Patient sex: F
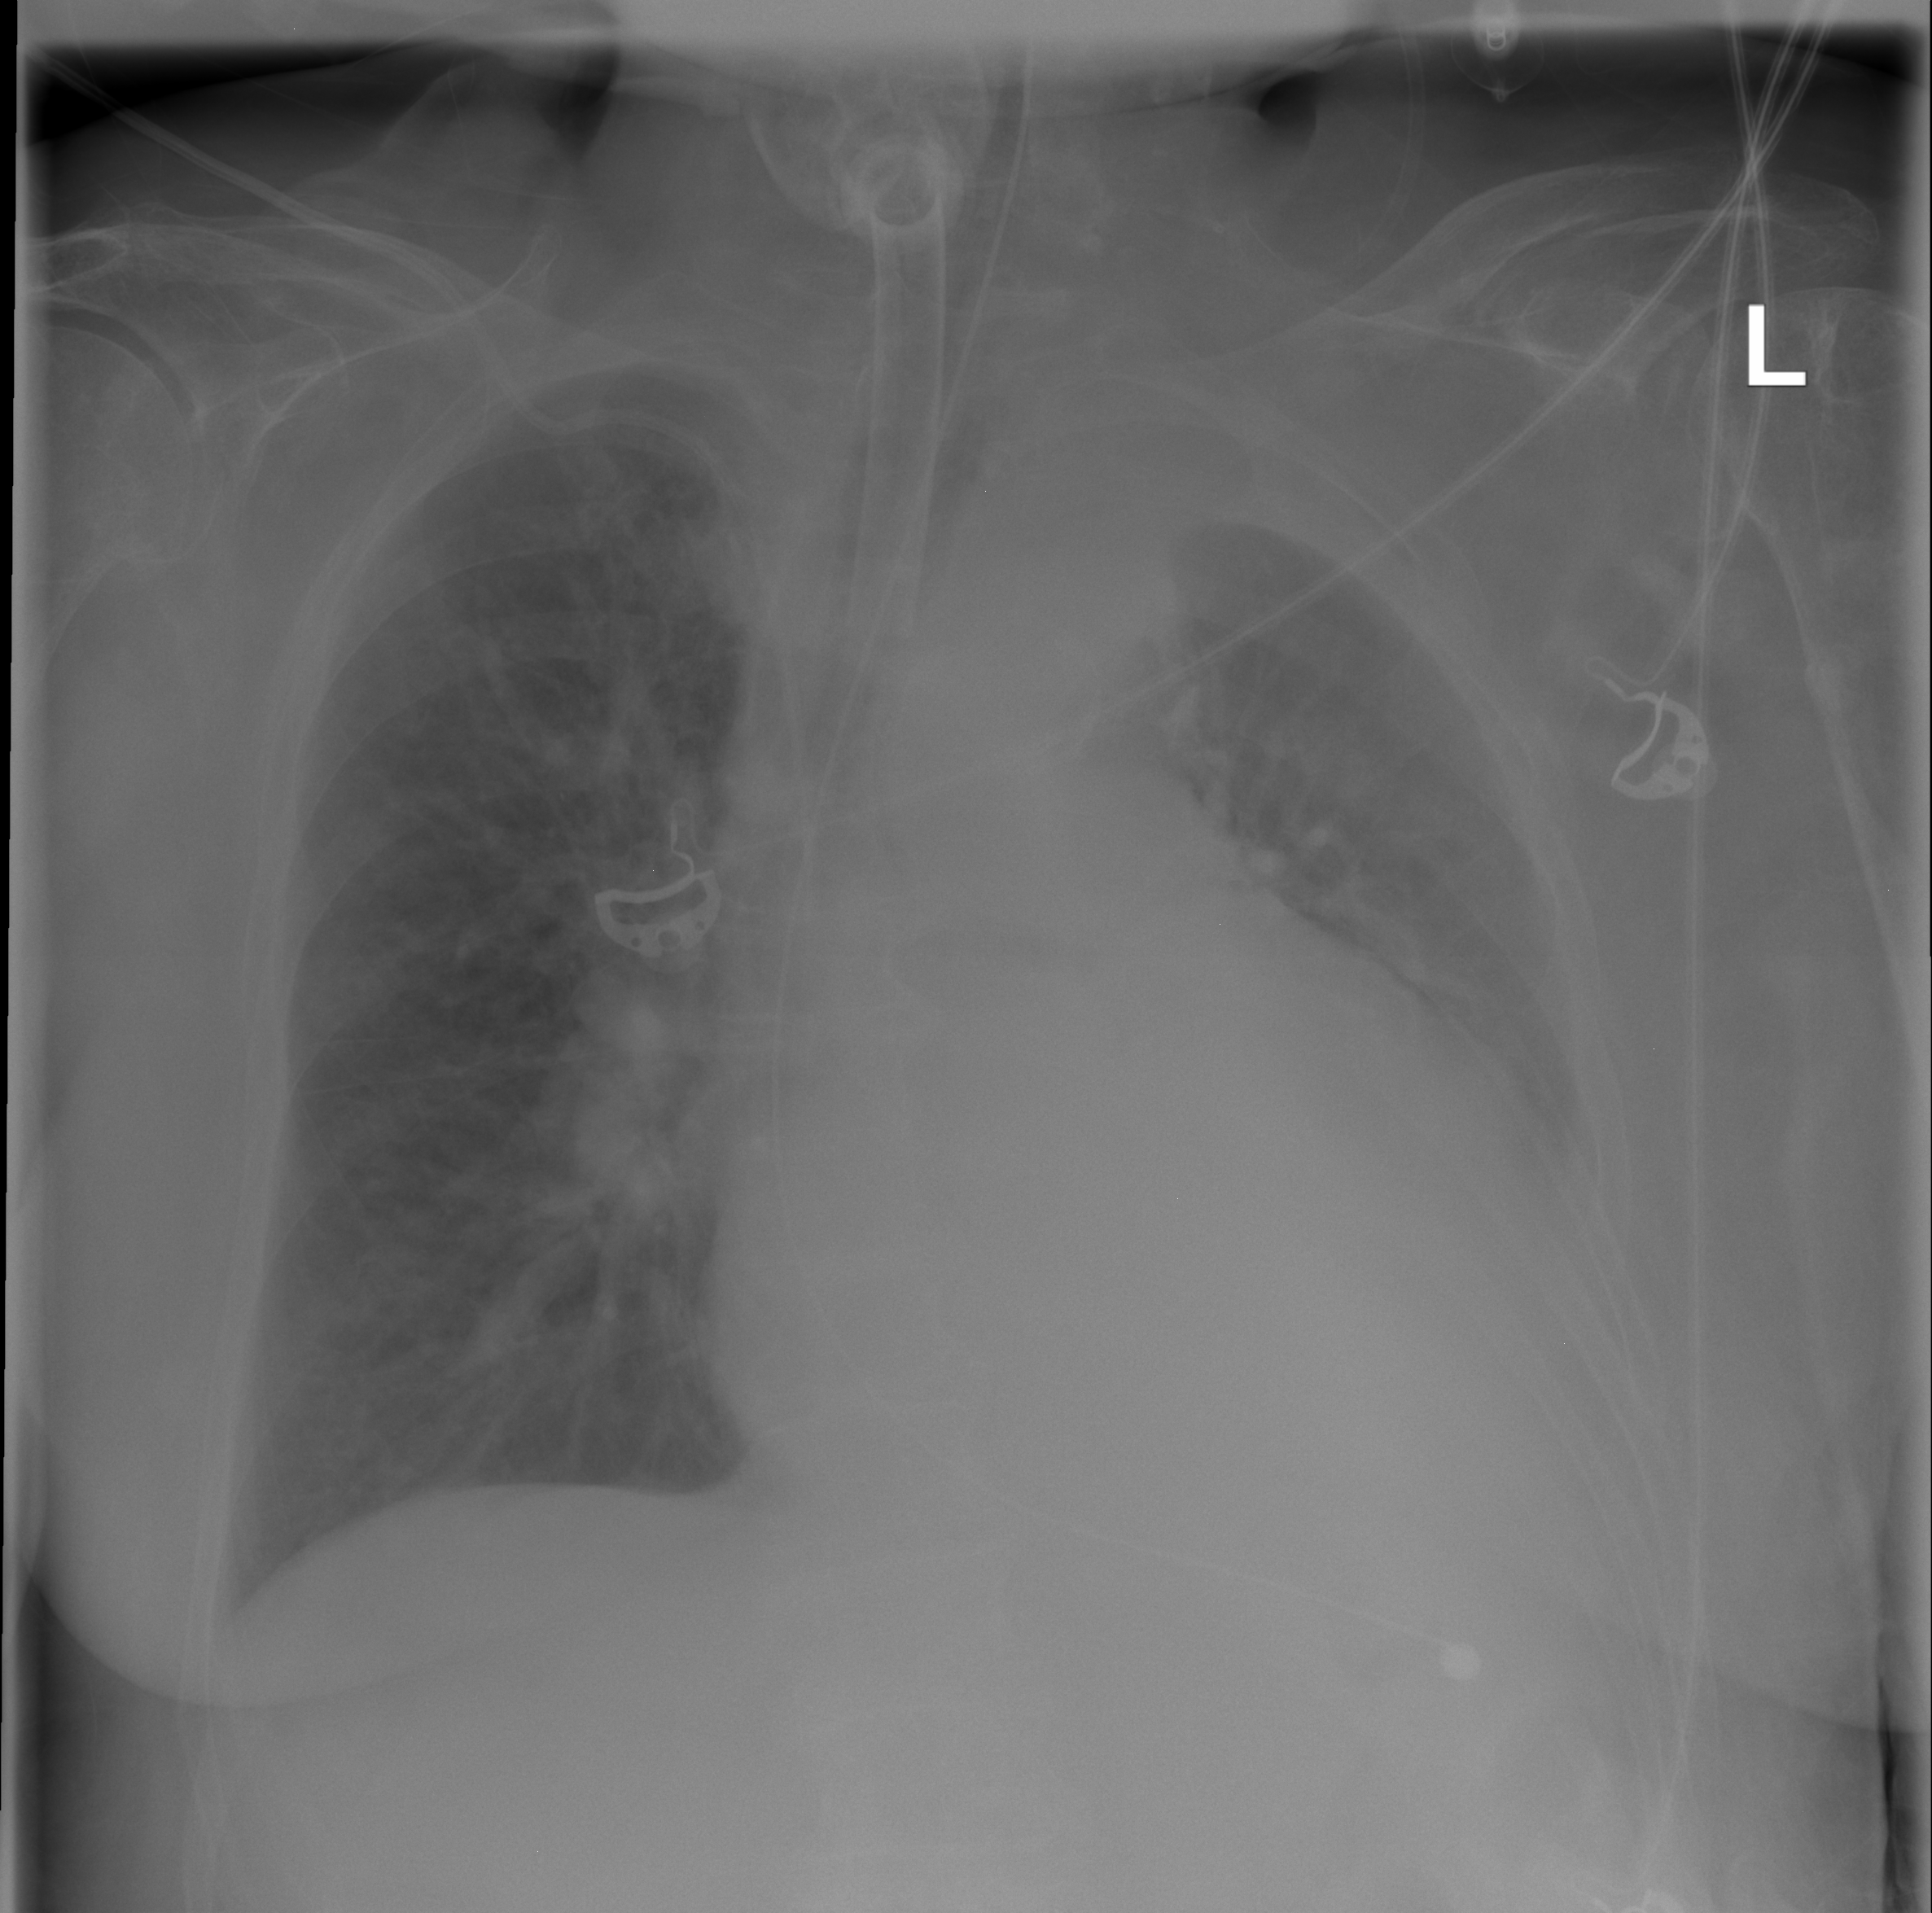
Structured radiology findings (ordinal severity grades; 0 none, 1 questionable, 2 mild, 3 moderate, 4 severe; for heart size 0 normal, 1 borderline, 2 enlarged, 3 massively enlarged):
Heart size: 2
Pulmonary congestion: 3
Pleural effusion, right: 0
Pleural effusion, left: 2
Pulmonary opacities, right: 1
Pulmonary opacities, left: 0
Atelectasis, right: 0
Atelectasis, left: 2